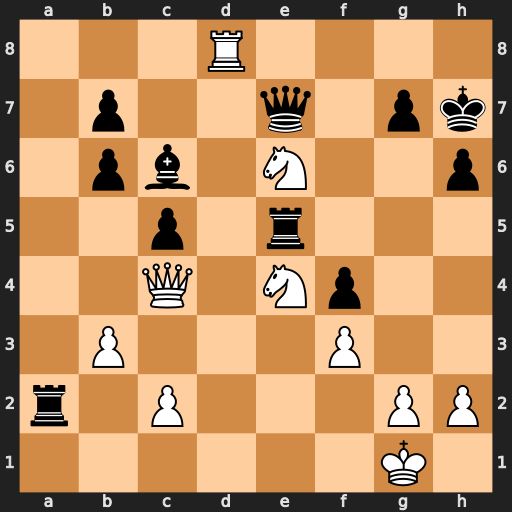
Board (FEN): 3R4/1p2q1pk/1pb1N2p/2p1r3/2Q1Np2/1P3P2/r1P3PP/6K1
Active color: w
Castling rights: -
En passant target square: -
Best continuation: Nf8+ Qxf8 Rxf8 Ra1+ Kf2